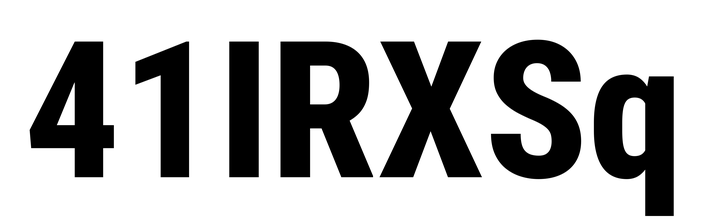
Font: Roboto_Condensed_ExtraBold